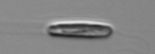
Label: Chrysochromulina